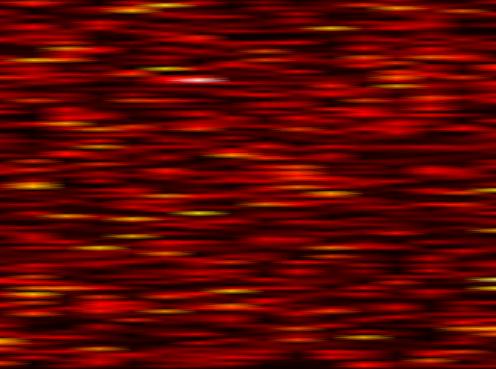
Label: UFMC